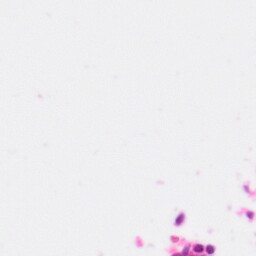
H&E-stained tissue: Colon